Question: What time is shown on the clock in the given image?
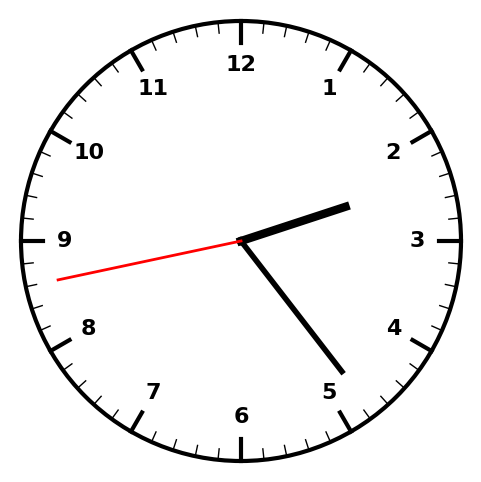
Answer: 02:23:43